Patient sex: M
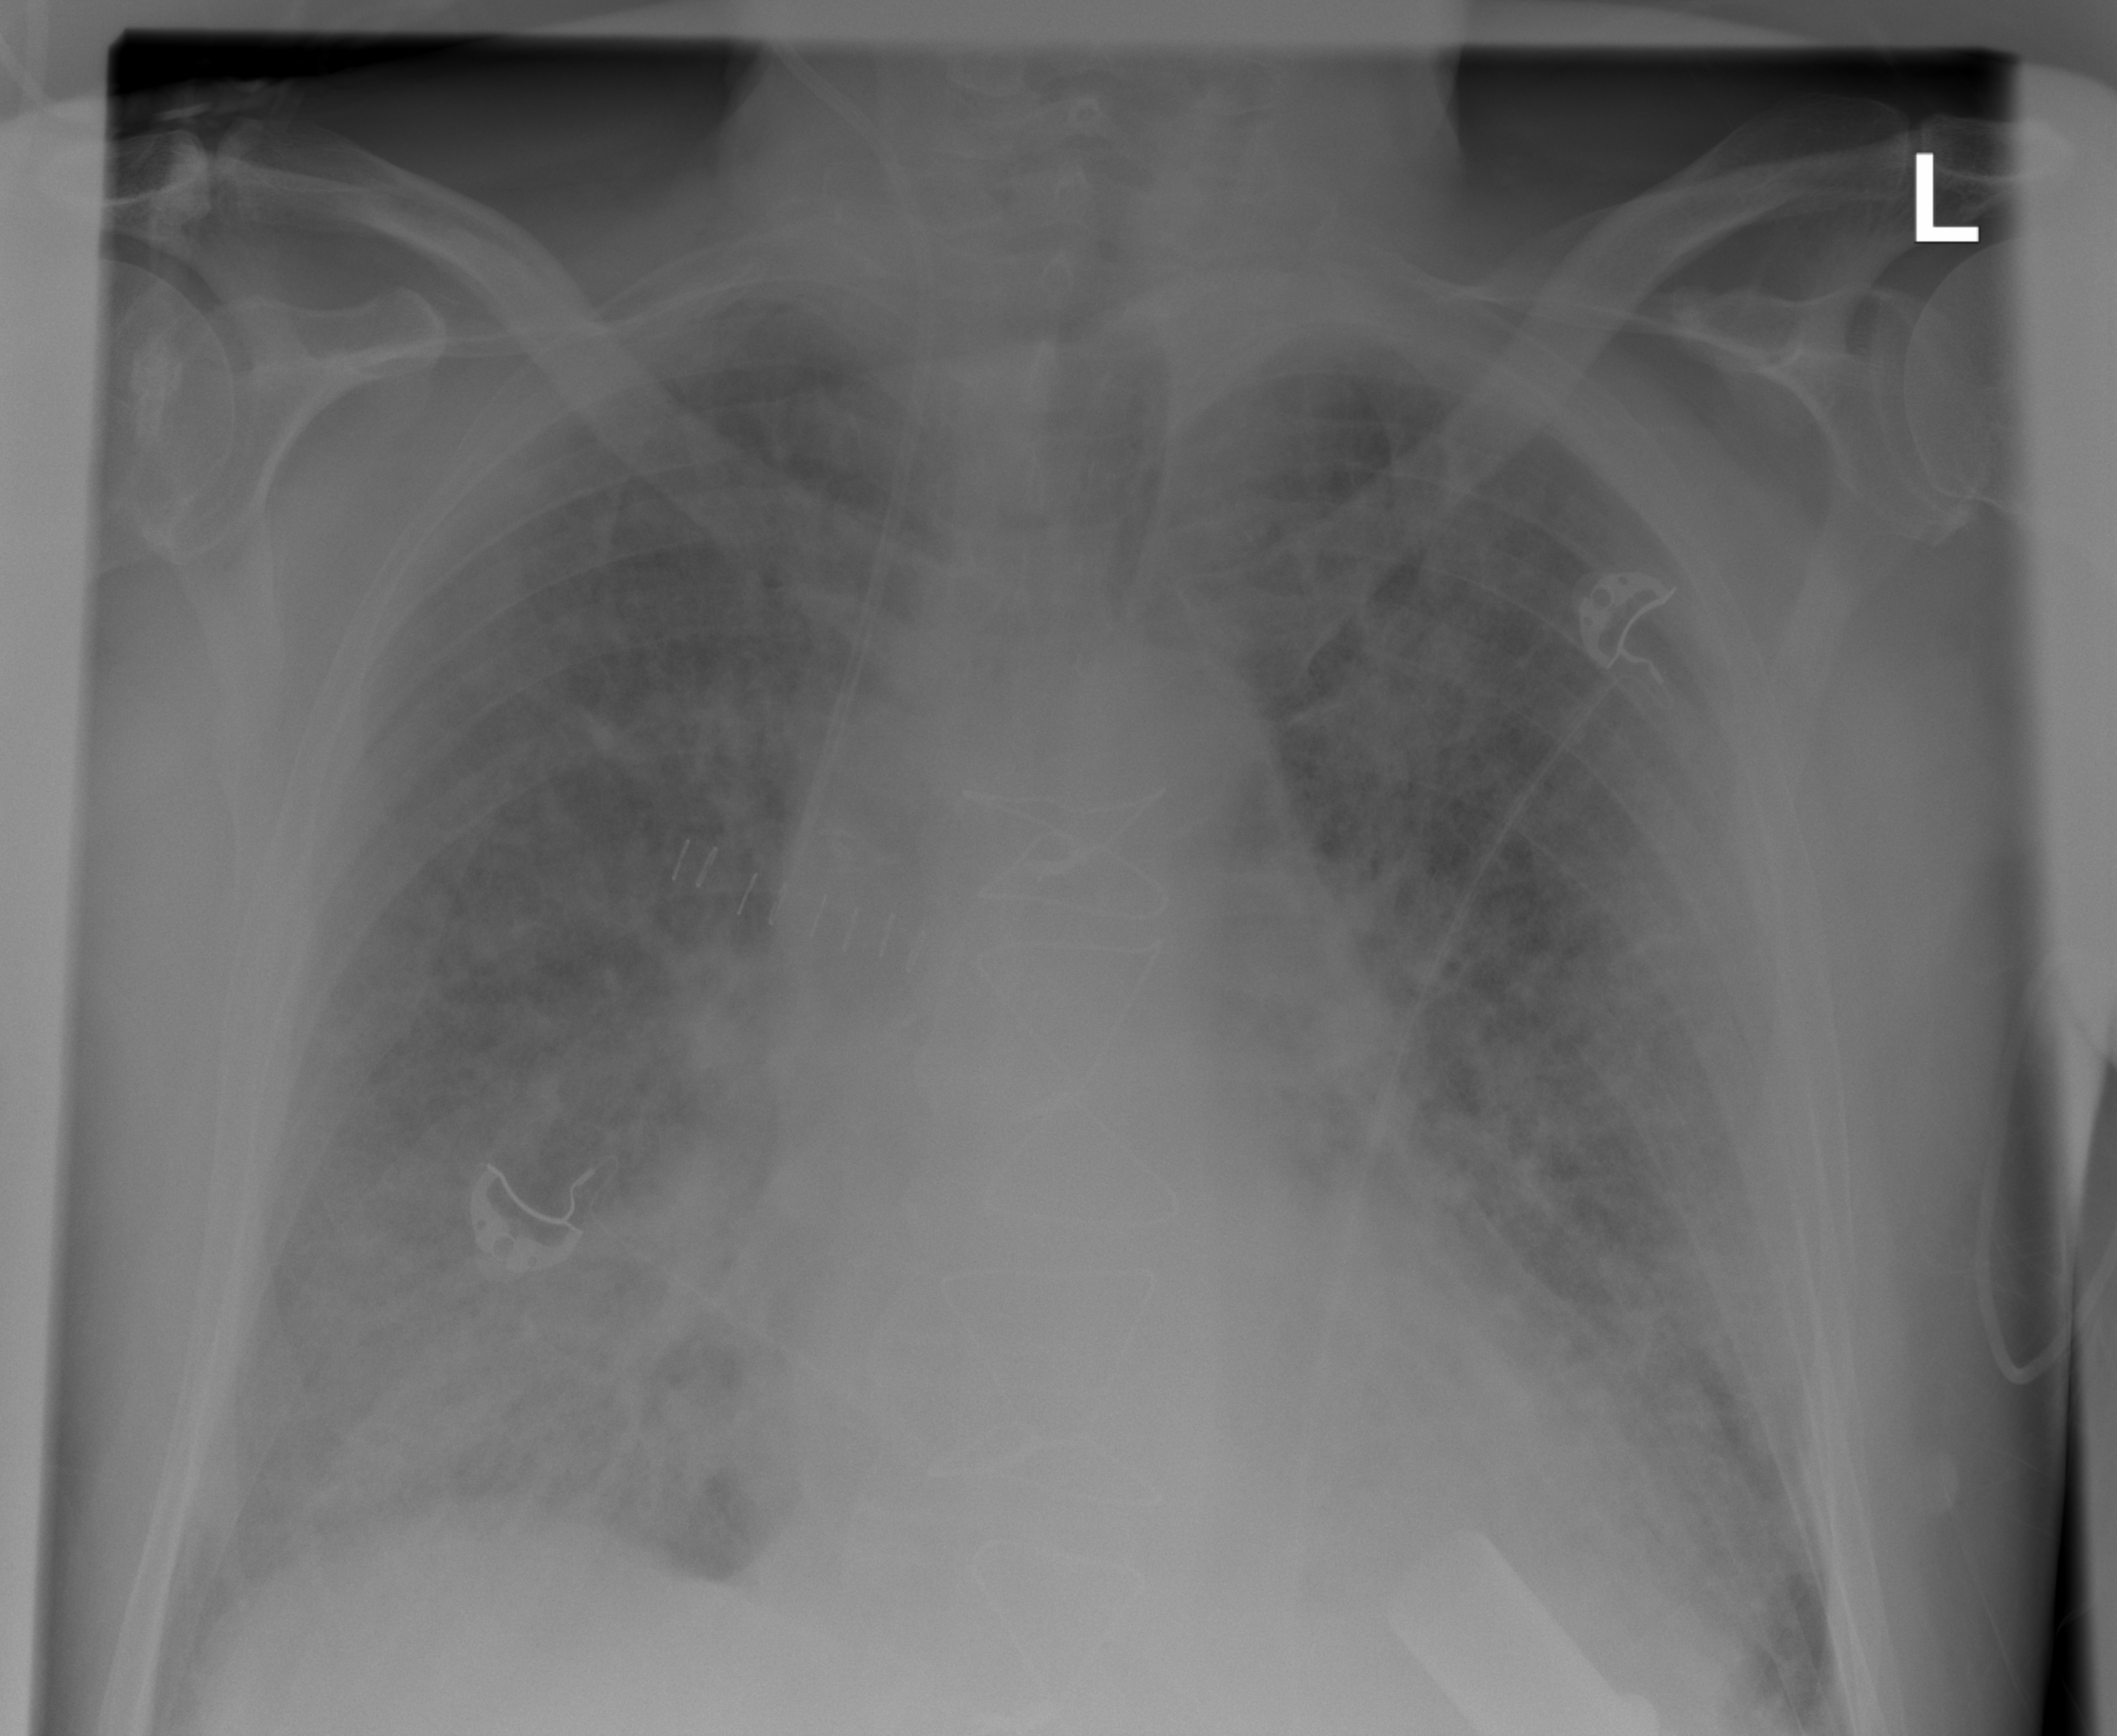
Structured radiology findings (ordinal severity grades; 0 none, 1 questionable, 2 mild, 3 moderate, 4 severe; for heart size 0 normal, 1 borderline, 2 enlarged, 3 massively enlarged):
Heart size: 2
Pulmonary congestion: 2
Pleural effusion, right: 0
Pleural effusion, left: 0
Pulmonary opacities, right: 2
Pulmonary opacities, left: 2
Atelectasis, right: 2
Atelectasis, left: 2